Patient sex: M
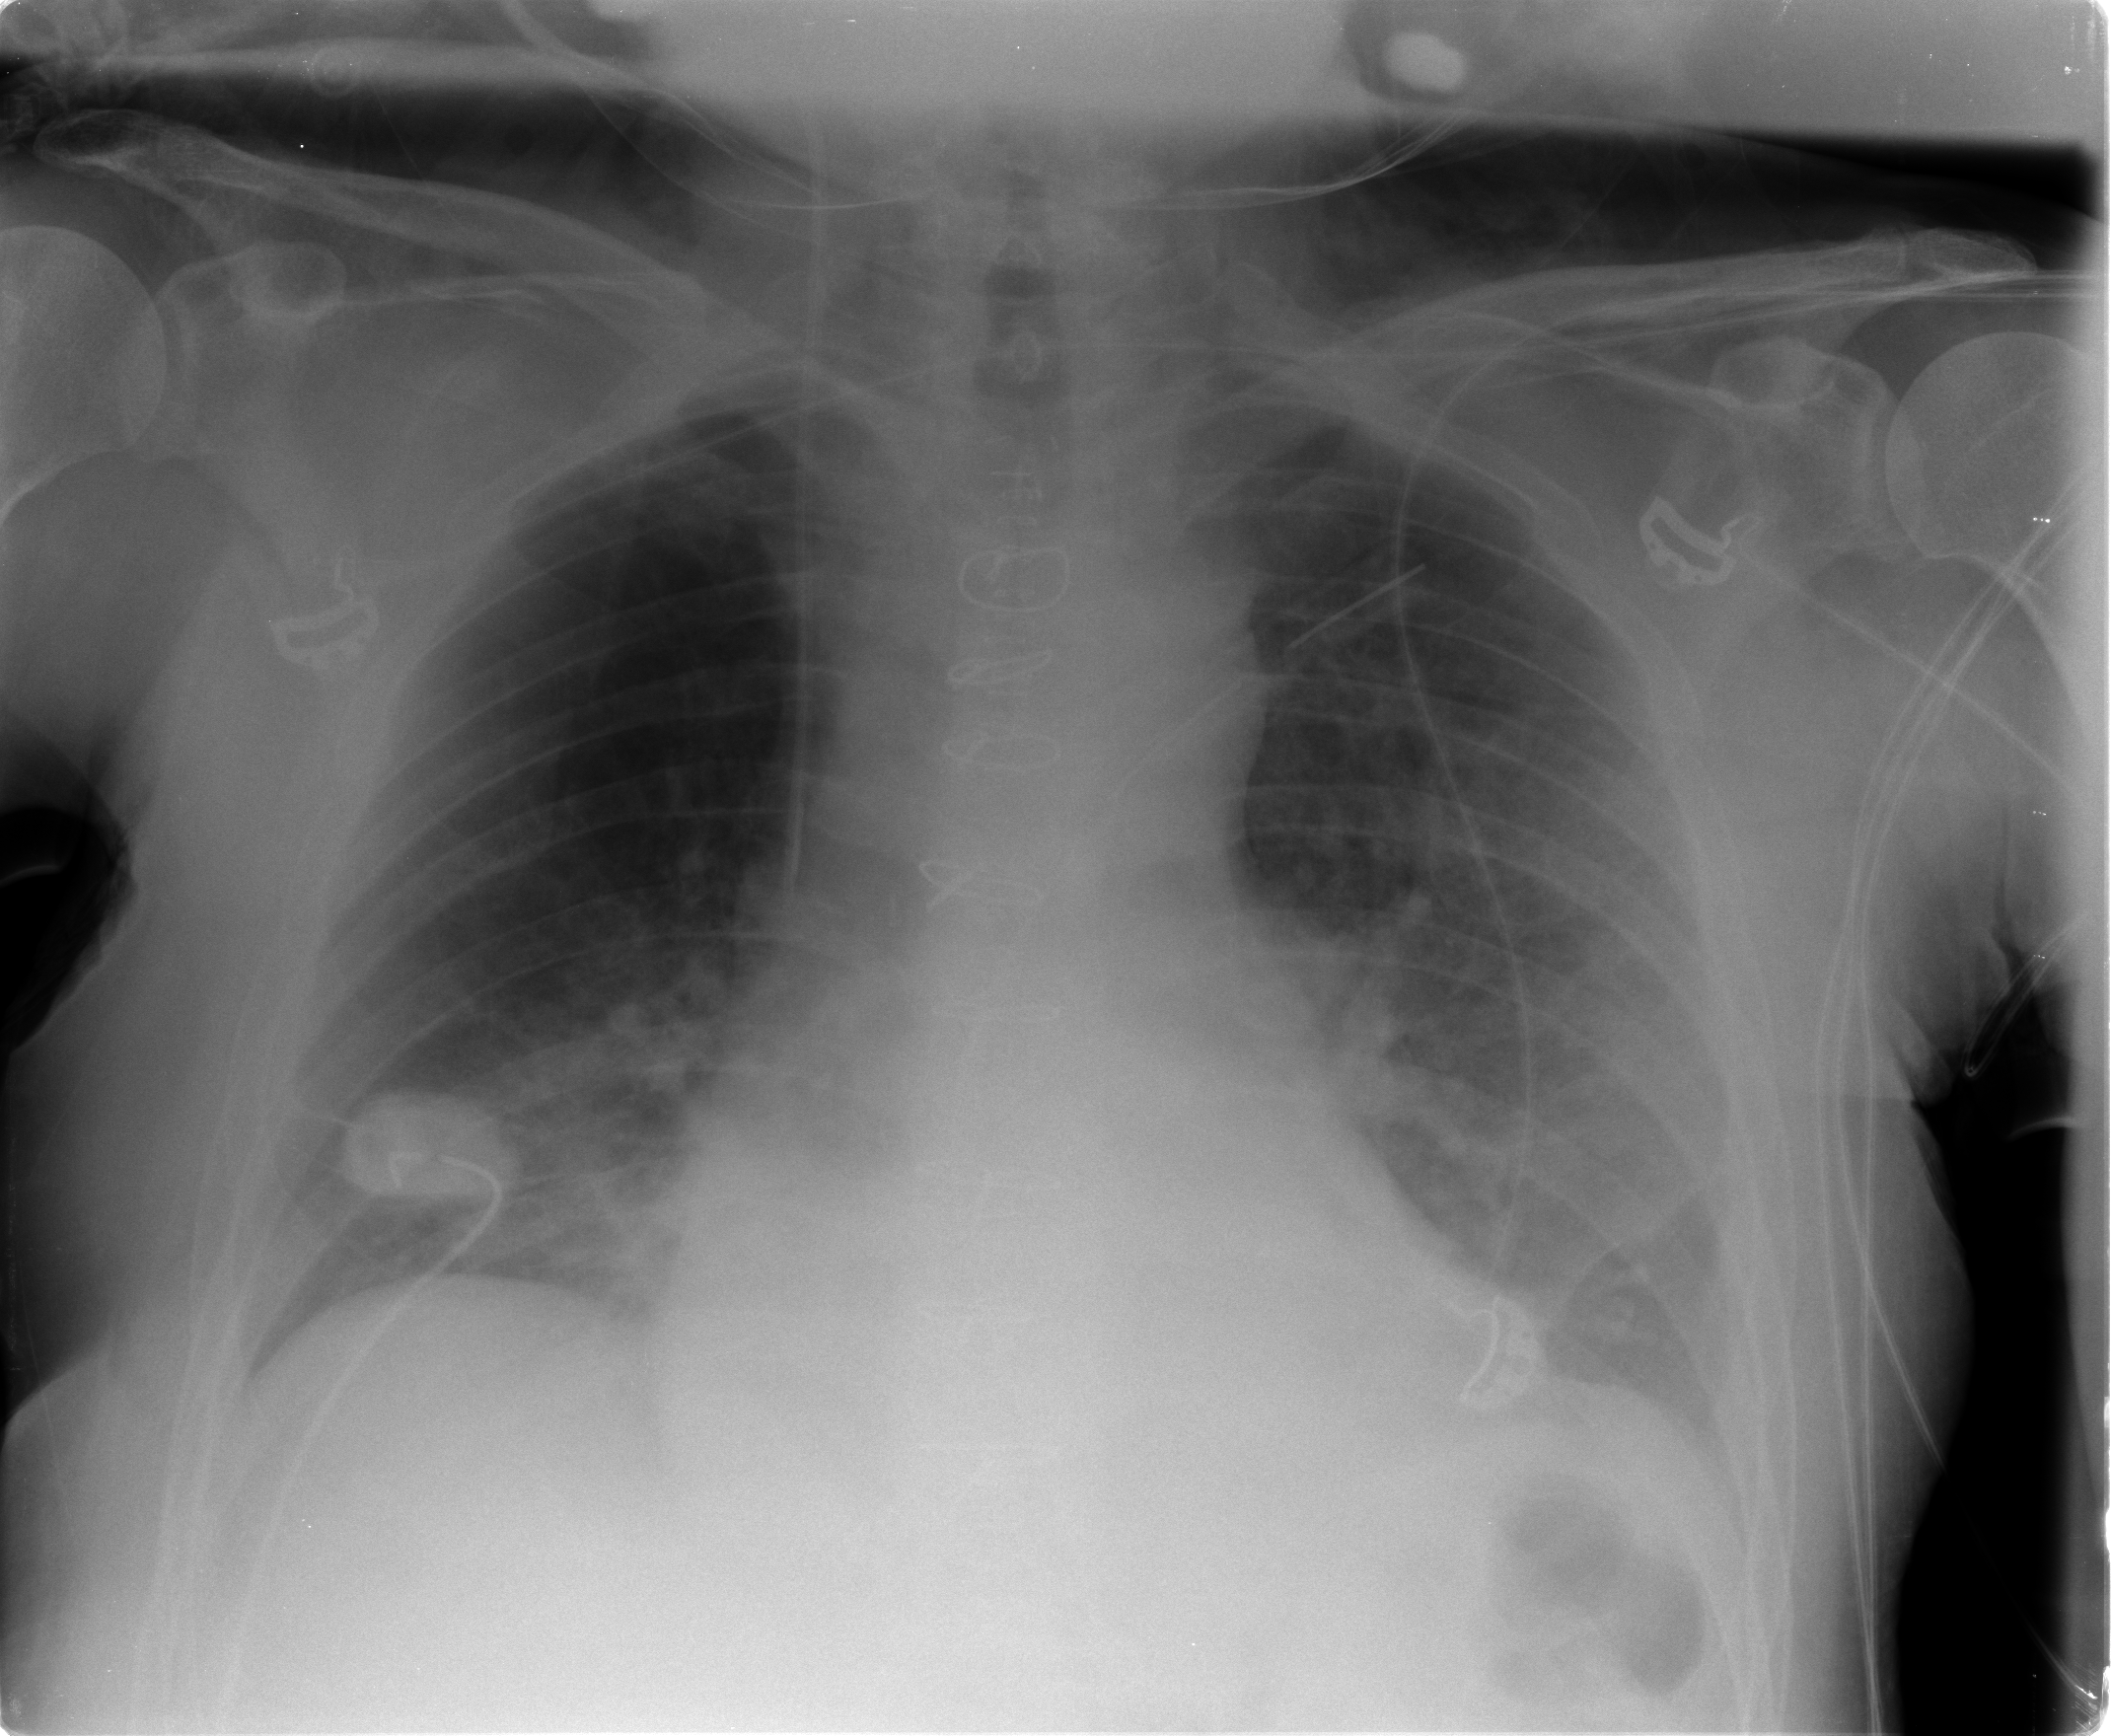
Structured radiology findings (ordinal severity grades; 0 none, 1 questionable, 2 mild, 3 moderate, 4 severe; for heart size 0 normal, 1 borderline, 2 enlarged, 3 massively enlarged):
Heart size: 2
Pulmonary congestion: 2
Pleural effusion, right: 0
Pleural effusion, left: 2
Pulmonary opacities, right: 0
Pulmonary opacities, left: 1
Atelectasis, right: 3
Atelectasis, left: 2